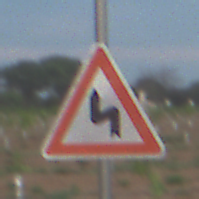
Verkehrszeichen: DoppelkurveZunaechstLinks
Umgebung: Outdoor, Nature
Tageszeit: SunriseSunset
Wetter: PartlyCloudy
Licht: Natural
Jahreszeit: NotSpecified
Kontrast: LowContrast